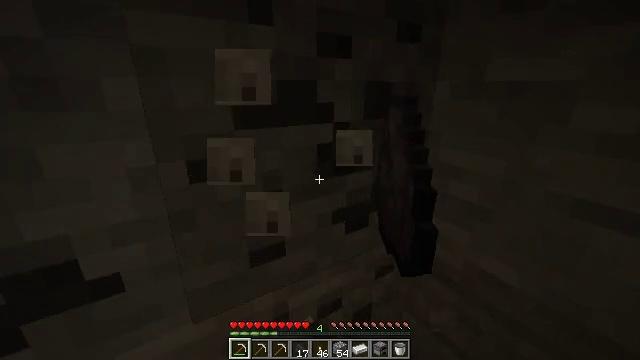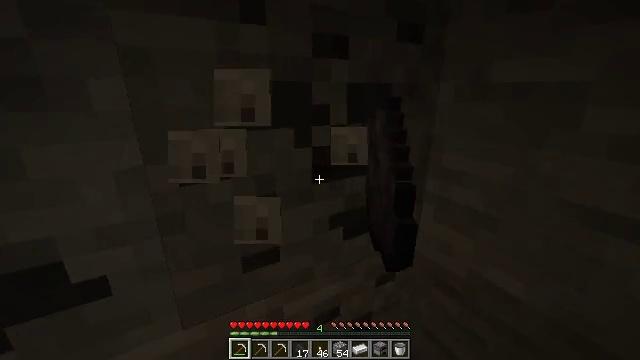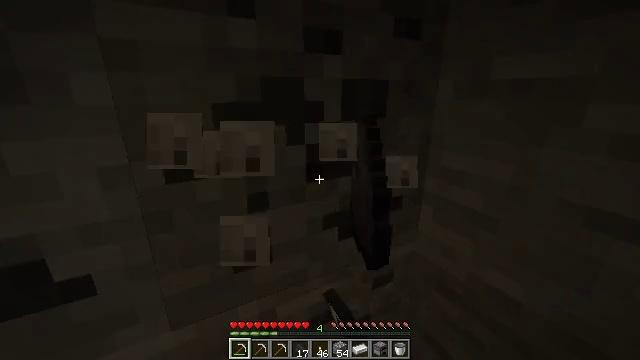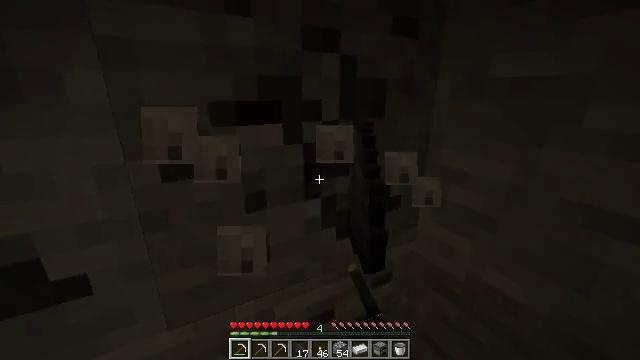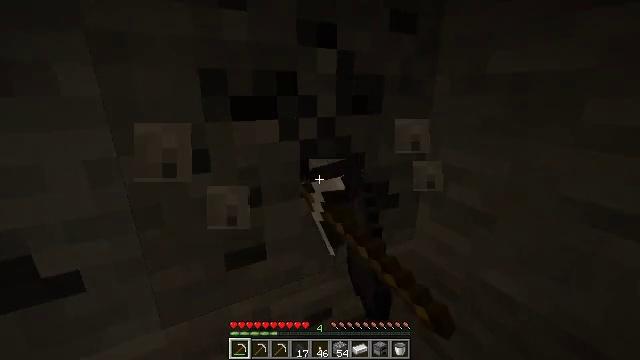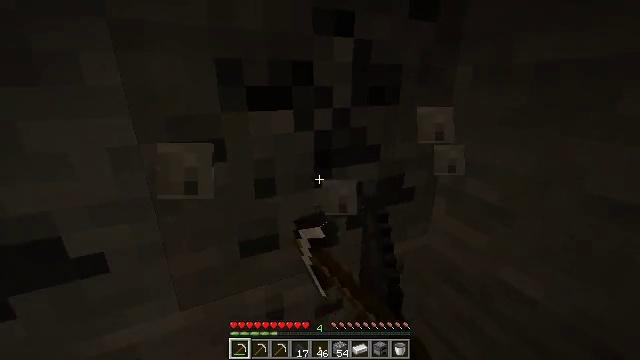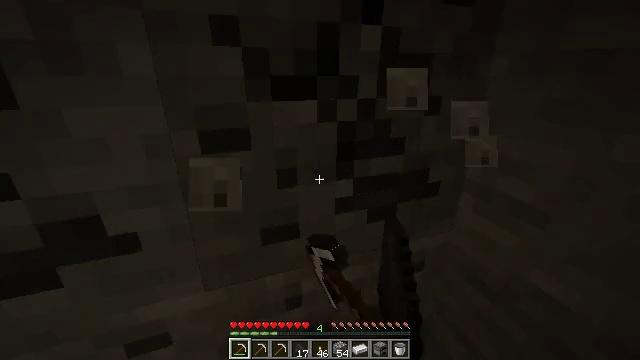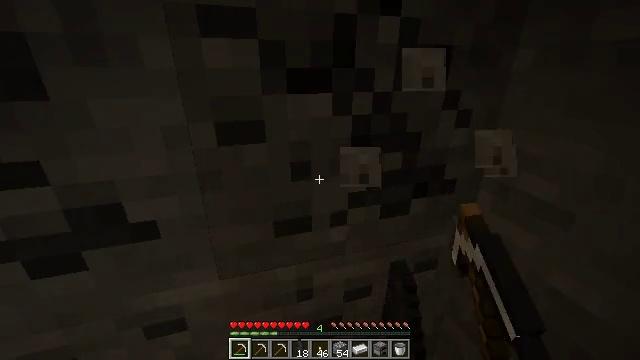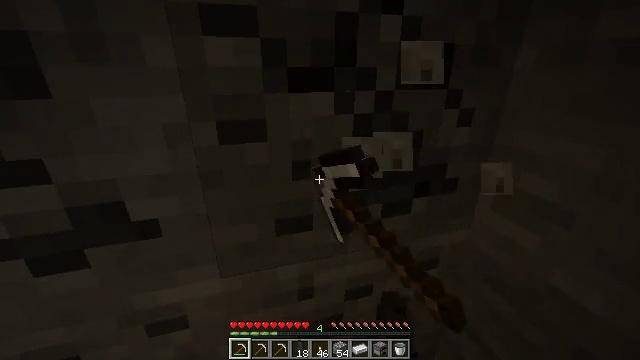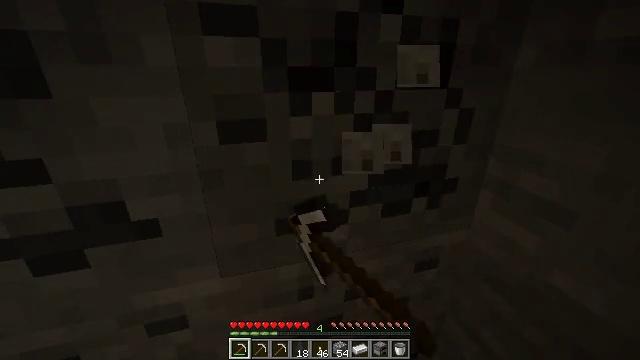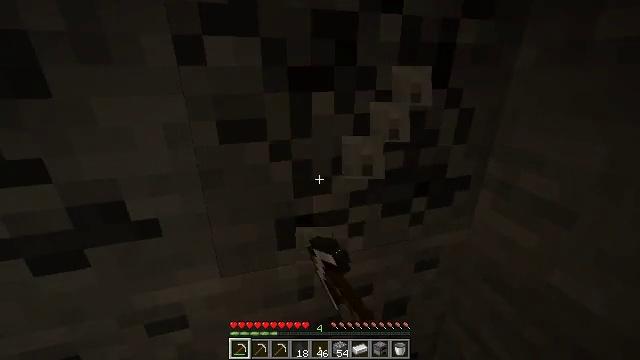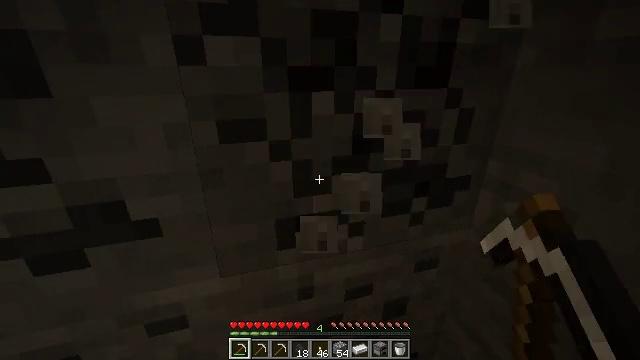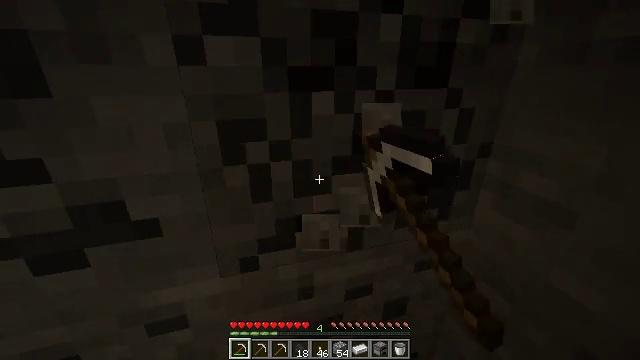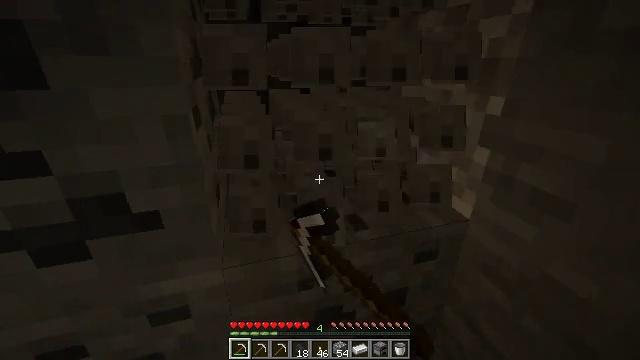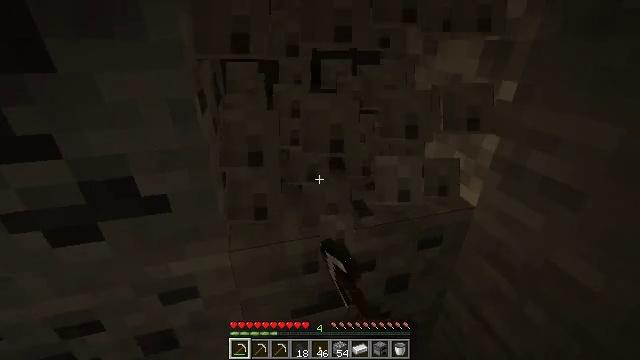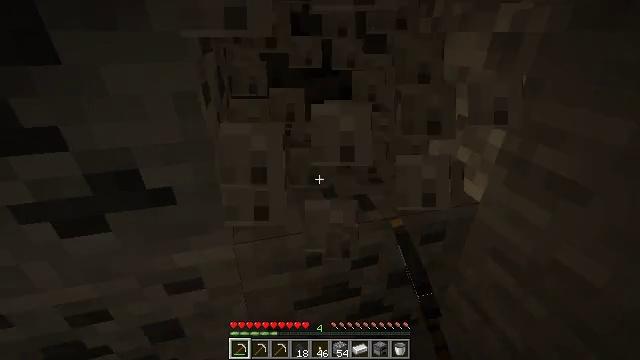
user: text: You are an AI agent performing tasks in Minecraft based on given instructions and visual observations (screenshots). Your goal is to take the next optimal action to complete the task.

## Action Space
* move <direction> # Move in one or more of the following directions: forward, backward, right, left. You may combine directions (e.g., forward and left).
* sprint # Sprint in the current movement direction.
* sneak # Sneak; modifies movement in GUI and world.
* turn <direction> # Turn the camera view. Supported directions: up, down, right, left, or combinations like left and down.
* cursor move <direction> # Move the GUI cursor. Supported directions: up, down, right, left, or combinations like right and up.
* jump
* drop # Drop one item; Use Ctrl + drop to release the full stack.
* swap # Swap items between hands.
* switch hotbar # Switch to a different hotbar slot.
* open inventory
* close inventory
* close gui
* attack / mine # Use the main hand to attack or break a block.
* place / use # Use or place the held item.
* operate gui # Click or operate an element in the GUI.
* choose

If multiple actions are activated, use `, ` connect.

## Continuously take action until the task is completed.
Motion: motion action
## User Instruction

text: Extract coal from the ore block.
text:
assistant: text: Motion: turn left, attack / mine
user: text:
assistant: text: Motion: attack / mine
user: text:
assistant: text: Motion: attack / mine
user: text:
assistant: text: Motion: attack / mine
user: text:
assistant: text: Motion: turn left and down, attack / mine
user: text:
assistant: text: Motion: turn left and down, attack / mine
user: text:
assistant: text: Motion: turn left and down, attack / mine
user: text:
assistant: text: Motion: attack / mine
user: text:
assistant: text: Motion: attack / mine
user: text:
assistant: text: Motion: attack / mine
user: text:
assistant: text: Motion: attack / mine
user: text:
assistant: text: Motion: attack / mine
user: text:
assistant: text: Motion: turn down, attack / mine
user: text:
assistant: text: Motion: turn left and down, attack / mine
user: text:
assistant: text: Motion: turn down, attack / mine
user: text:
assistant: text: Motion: move right, turn left and down, attack / mine
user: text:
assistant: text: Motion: move right, turn left and down, attack / mine
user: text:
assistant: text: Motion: move right, turn left and down, attack / mine
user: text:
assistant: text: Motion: move right, turn left and down, attack / mine
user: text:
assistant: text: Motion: turn left and down, attack / mine
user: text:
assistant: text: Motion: turn left, attack / mine
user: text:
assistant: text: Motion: turn left, attack / mine
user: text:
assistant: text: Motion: turn left, attack / mine
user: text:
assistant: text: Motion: turn left, attack / mine
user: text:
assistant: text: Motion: turn left, attack / mine
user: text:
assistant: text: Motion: attack / mine
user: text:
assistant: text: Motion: attack / mine
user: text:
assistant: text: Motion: attack / mine
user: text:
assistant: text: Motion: attack / mine
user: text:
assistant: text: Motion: attack / mine